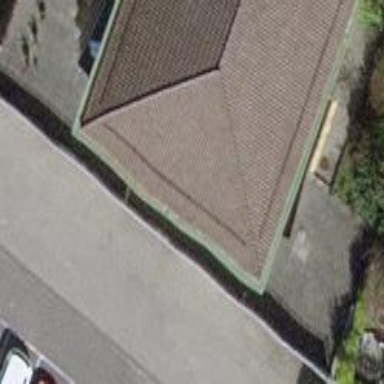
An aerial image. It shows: Group of garages.